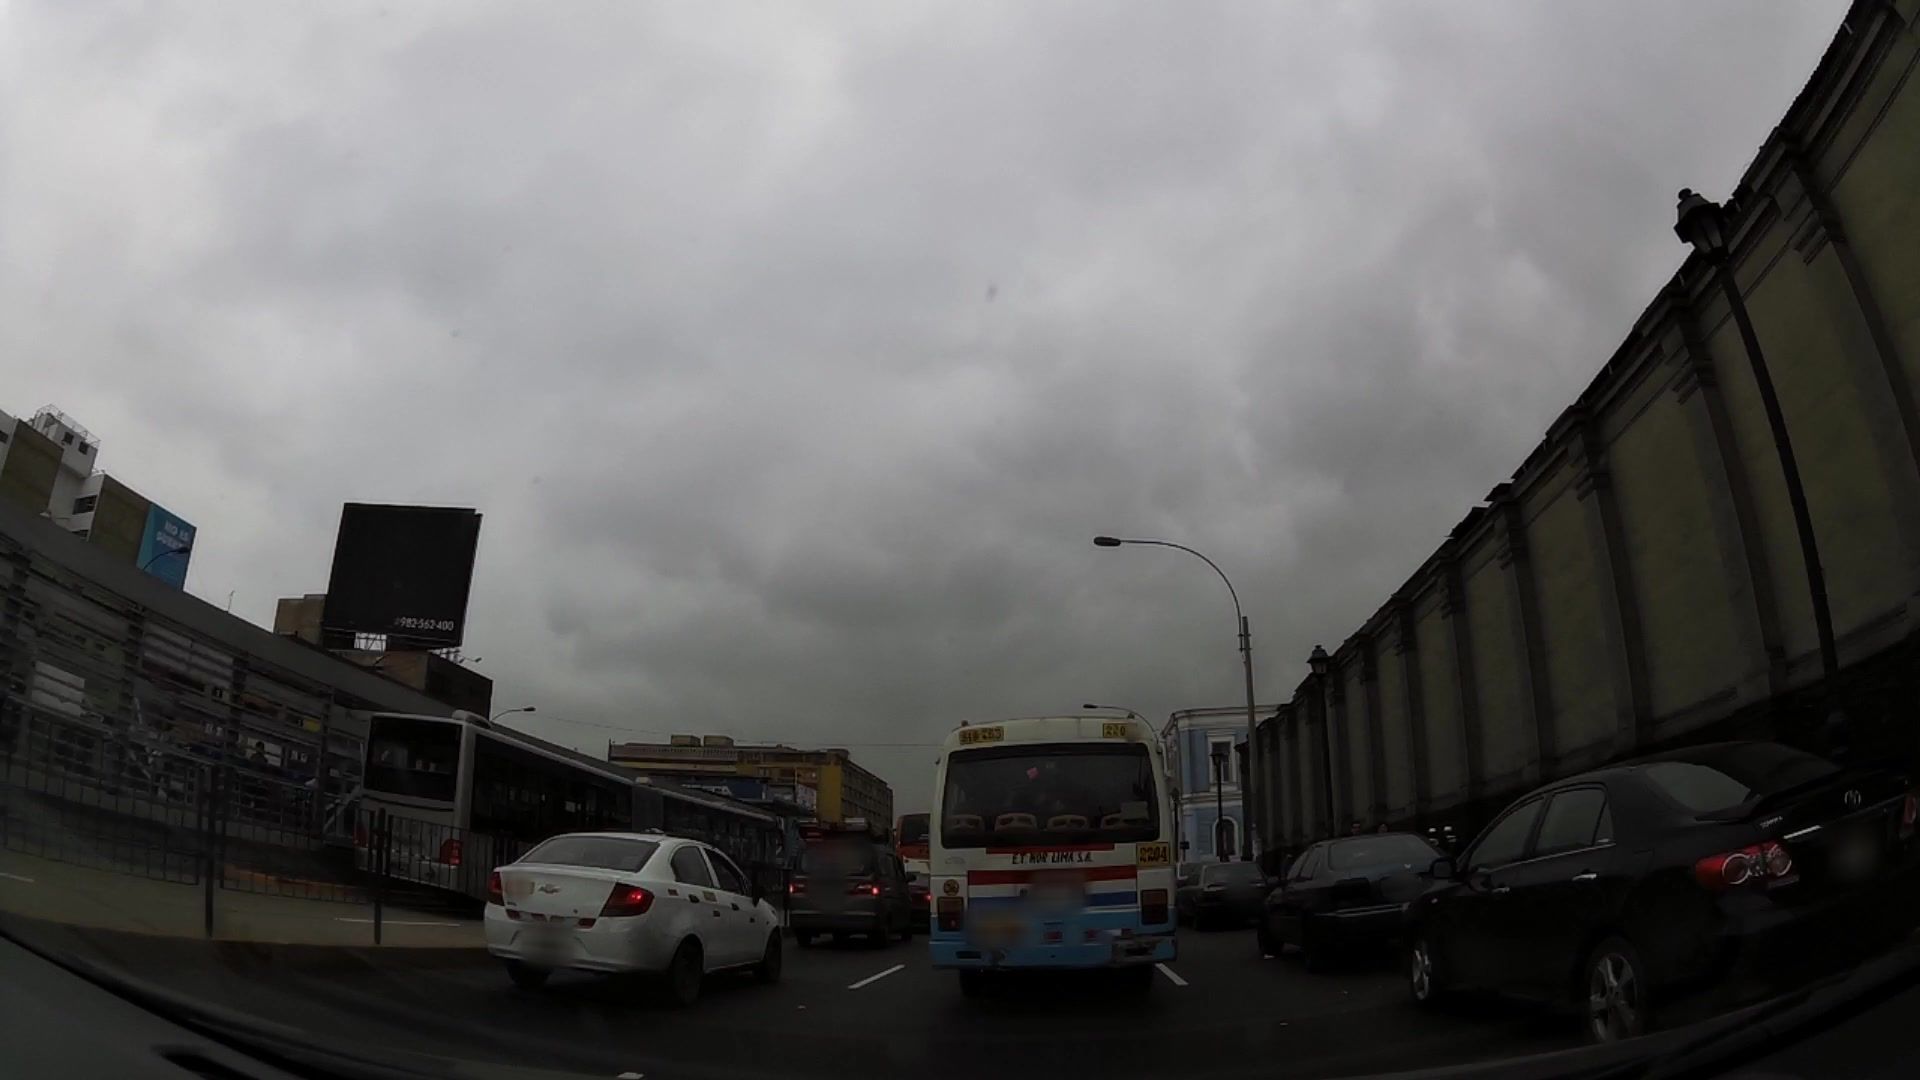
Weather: cloudy
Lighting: day
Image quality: good
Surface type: driving surface
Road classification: footway, bus_stop
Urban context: urban centre
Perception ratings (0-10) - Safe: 1.29, Lively: 3.3, Beautiful: 4.94, Boring: 4.55, Depressing: 8.76, Wealthy: 5.2